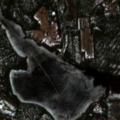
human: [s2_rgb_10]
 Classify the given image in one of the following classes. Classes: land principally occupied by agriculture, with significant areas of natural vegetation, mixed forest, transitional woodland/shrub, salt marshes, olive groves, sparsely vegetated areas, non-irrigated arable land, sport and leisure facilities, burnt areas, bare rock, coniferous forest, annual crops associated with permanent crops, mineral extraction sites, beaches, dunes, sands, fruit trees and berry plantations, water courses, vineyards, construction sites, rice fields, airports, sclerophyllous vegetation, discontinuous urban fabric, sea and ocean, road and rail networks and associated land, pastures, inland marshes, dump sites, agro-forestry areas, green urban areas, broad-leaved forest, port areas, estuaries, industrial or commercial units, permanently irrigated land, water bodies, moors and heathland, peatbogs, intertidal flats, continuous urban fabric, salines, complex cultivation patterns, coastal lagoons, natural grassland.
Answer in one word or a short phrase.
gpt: coniferous forest, transitional woodland/shrub, water bodies